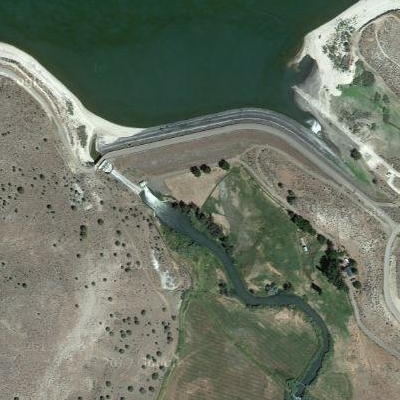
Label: dRiverLake